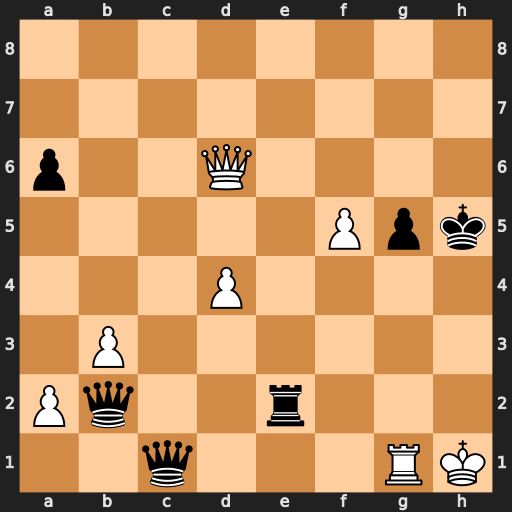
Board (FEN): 8/8/p2Q4/5Ppk/3P4/1P6/Pq2r3/2q3RK
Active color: w
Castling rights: -
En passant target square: -
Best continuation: Qg6+ Kh4 Qh6#